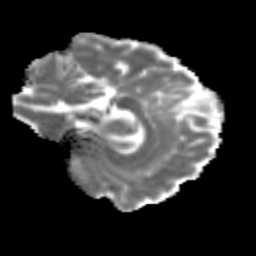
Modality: MD
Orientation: sagittal
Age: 27
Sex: female
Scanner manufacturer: siemens
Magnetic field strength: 3 T
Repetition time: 3.5 s
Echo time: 0.125 s